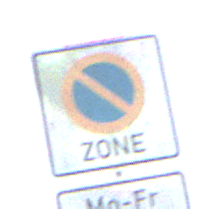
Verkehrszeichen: BeginnEingeschraenktesHalteverbotZone
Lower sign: ZeitangabenMitBeschraenkungAufWochentage2
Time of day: SunriseSunset
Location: Outdoor (Nature)
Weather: PartlyCloudy
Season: NotSpecified
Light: Natural